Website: apple
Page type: billing-address
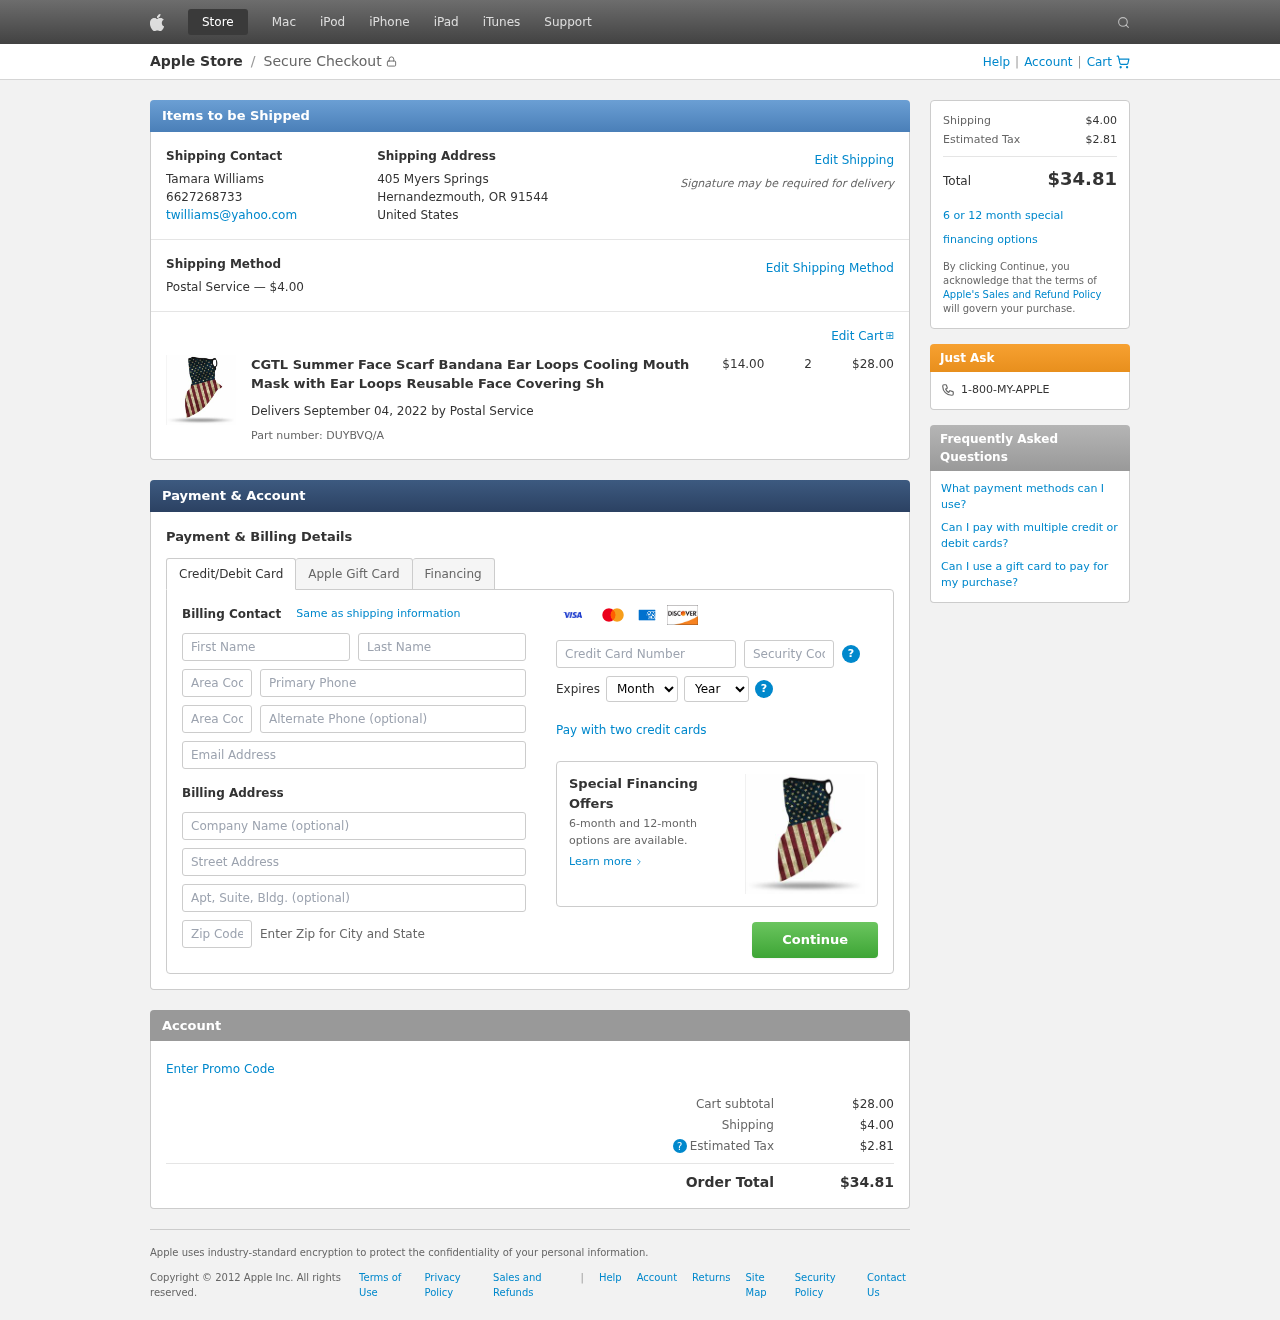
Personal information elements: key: PII_CARD_CVV
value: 424
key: PII_CARD_EXPIRY_MONTH
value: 04
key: PII_CARD_EXPIRY_YEAR
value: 27
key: PII_CARD_NUMBER
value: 2595 3934 9544 9700
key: PII_CITY_STATE_ZIP
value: Hernandezmouth, OR 91544
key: PII_COUNTRY
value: United States
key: PII_EMAIL
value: twilliams@yahoo.com
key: PII_FIRSTNAME
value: Tamara
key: PII_FULLNAME
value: Tamara Williams
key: PII_LASTNAME
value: Williams
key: PII_PHONE
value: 6627268733
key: PII_PHONE_ALT
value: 5108057213
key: PII_PHONE_ALT_AREA
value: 510
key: PII_PHONE_AREA
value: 662
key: PII_STREET
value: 405 Myers Springs
Product elements: key: PRODUCT1_NAME
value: CGTL Summer Face Scarf Bandana Ear Loops Cooling Mouth Mask with Ear Loops Reusable Face Covering Sh
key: PRODUCT1_PRICE
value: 14
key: PRODUCT1_QUANTITY
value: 2
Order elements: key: ORDER_SHIPPING_COST
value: $4.00
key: ORDER_SUBTOTAL
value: $28.00
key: ORDER_DELIVERY_DATE
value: September 04, 2022
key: ORDER_PART_NUMBER
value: DUYBVQ/A
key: ORDER_TAX
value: $2.81
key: ORDER_TOTAL
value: $34.81